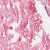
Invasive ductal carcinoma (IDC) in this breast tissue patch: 0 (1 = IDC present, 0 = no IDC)